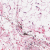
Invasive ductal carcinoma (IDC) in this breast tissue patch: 0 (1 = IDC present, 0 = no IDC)